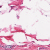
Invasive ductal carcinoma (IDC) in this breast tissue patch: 0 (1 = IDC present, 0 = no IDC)